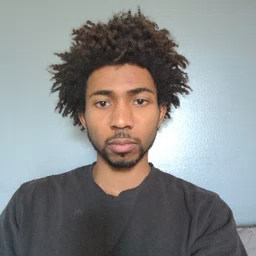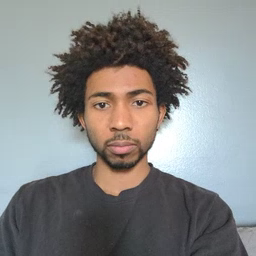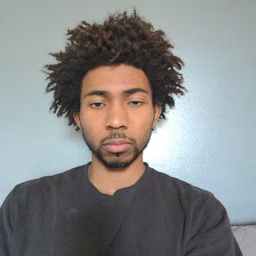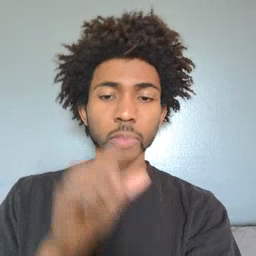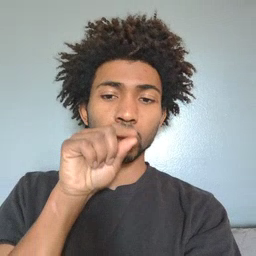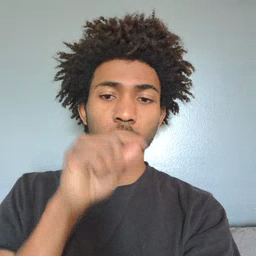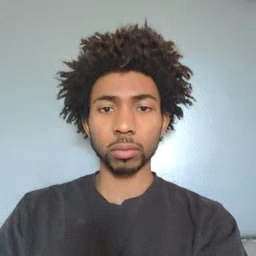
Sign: hen